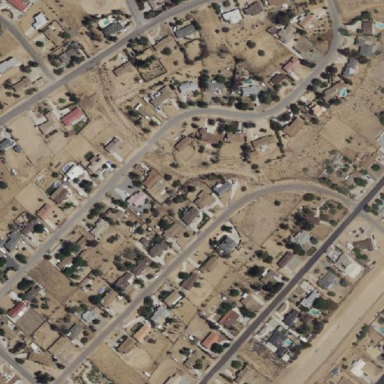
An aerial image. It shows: Residential area composed of single-family homes.